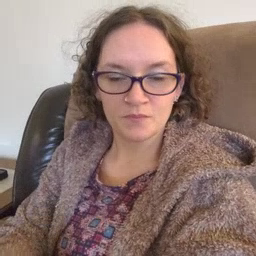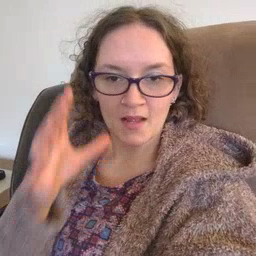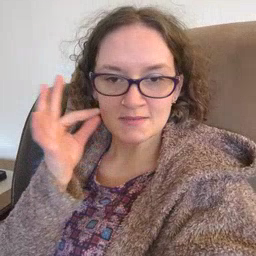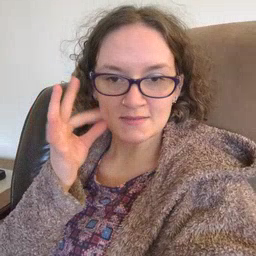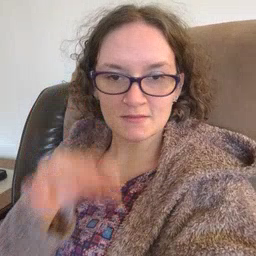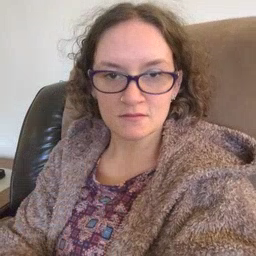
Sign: cat